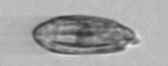
Label: Katodinium_or_Torodinium